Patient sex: M
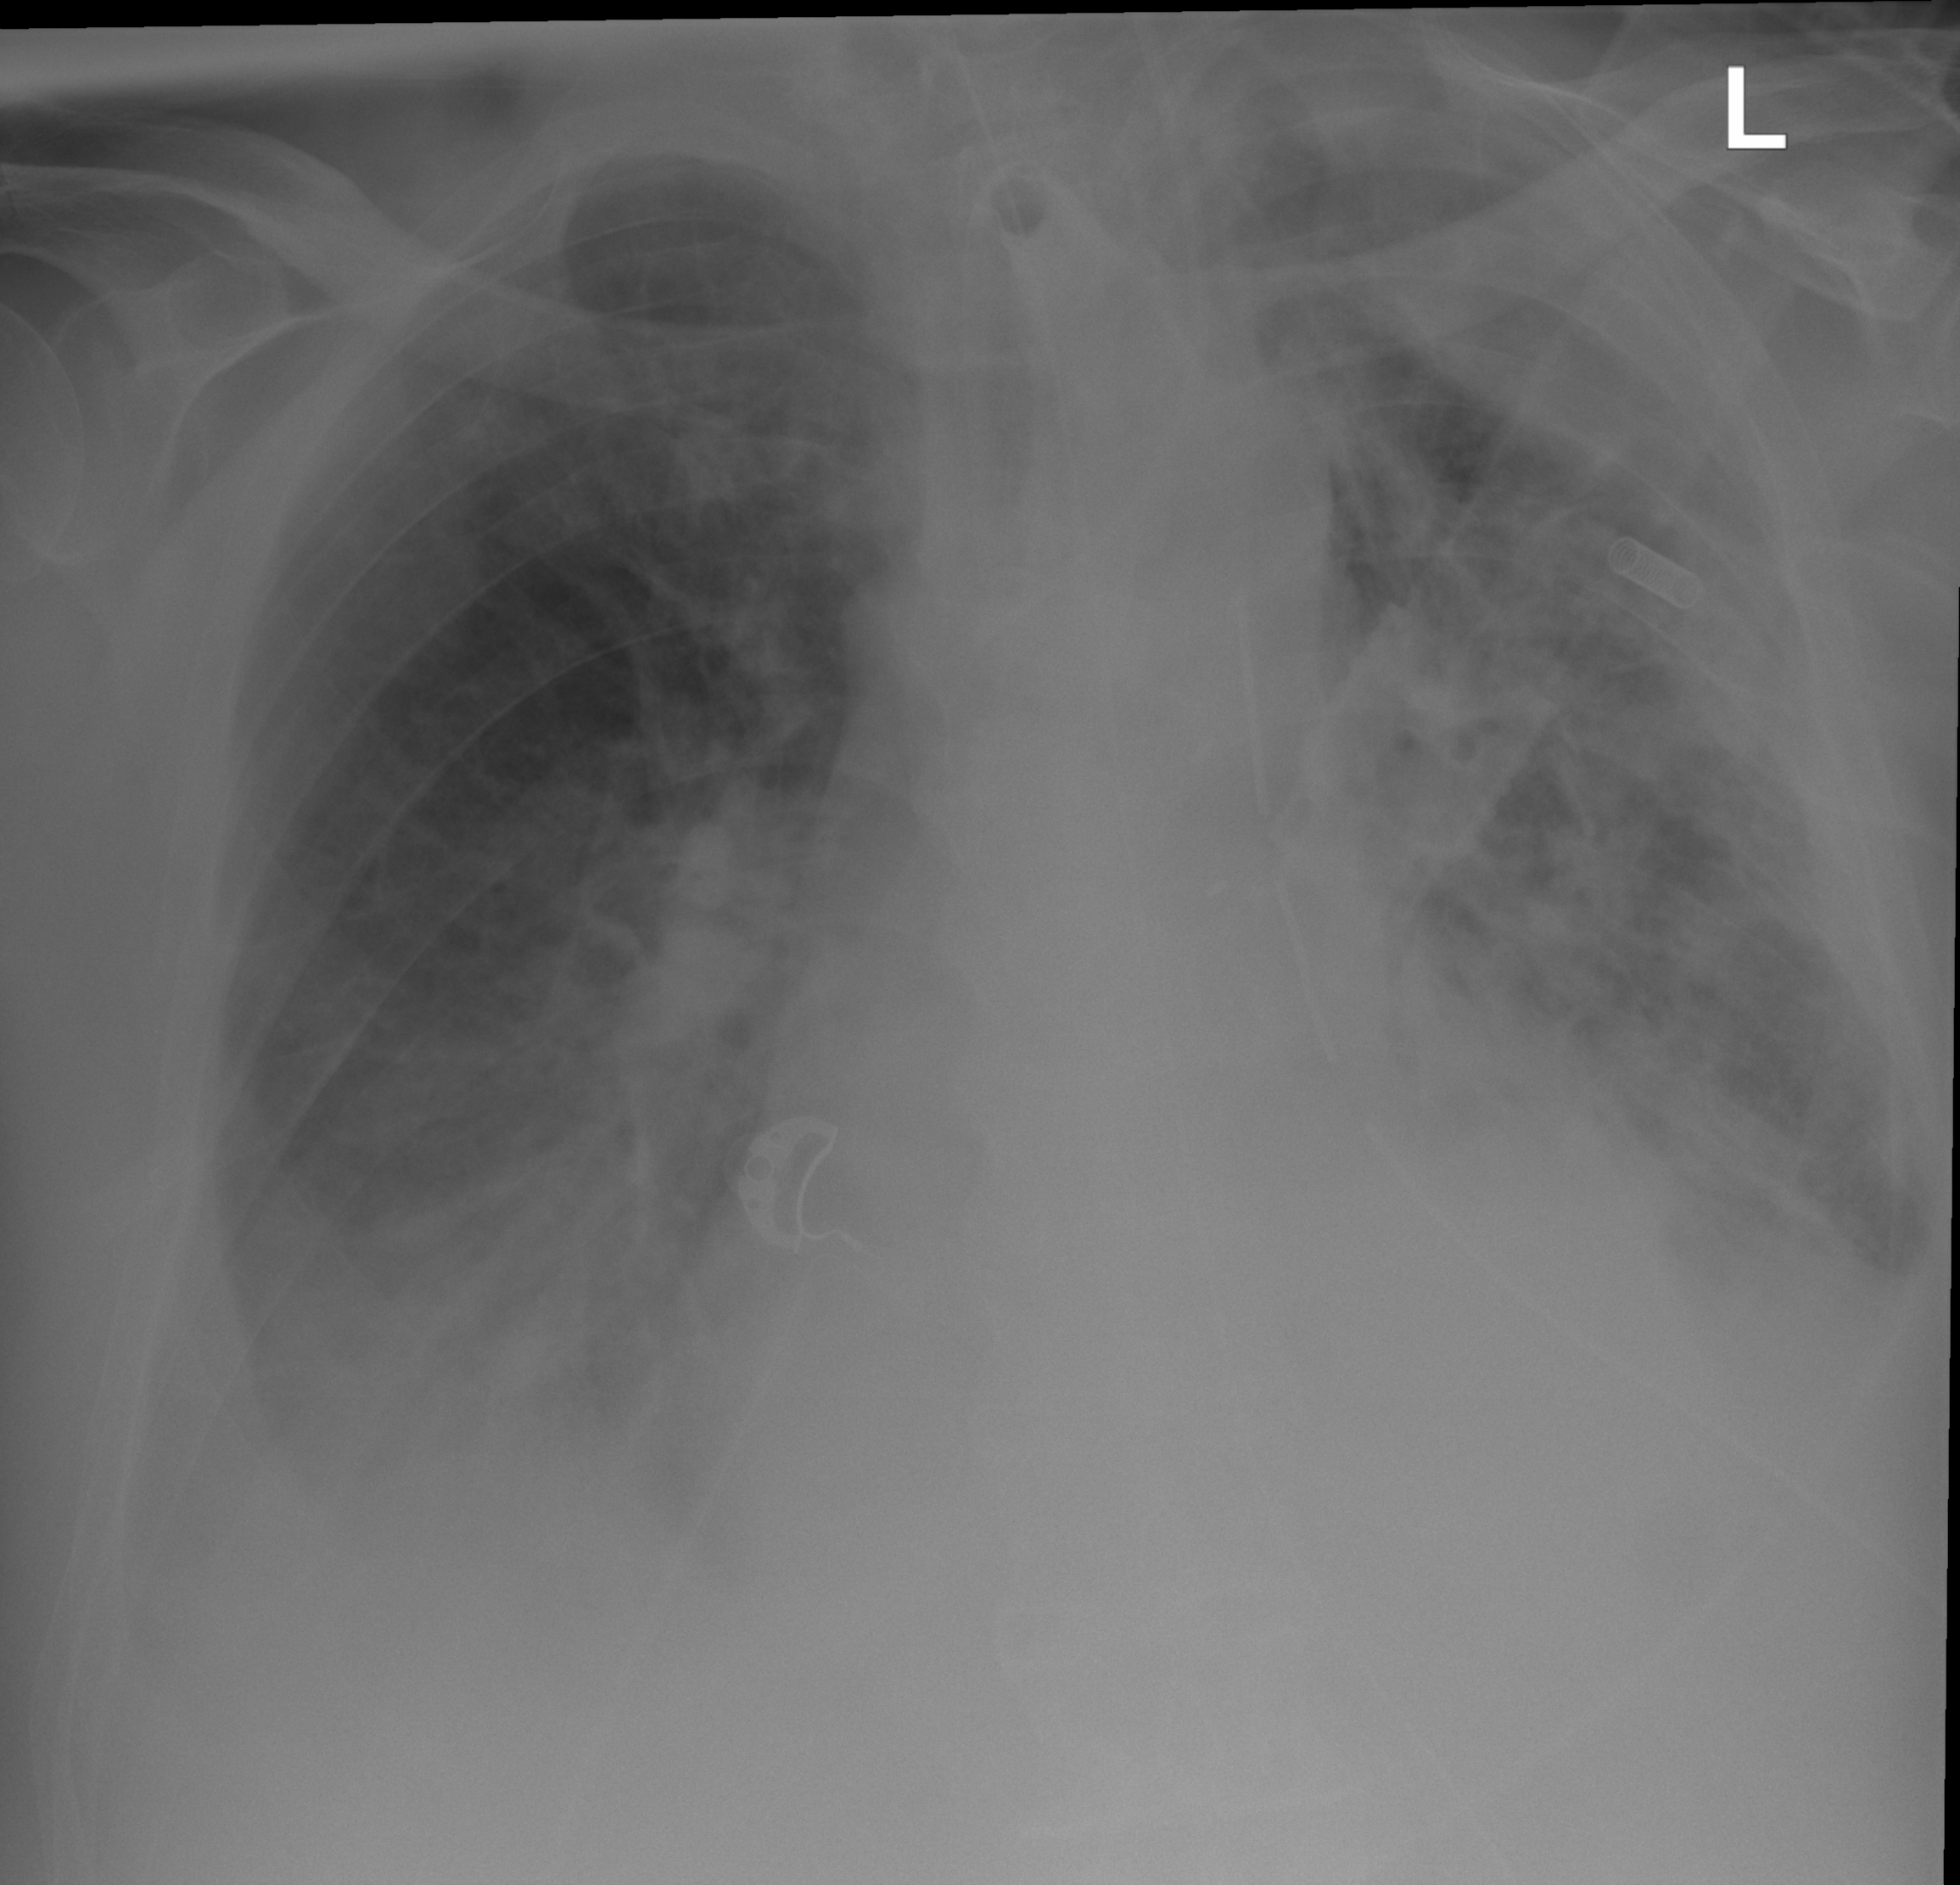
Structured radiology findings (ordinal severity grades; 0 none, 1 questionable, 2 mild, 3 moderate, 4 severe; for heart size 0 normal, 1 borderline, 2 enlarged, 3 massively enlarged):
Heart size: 2
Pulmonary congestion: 2
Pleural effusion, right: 3
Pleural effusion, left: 3
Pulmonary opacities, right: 2
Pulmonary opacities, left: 2
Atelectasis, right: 2
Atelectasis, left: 2